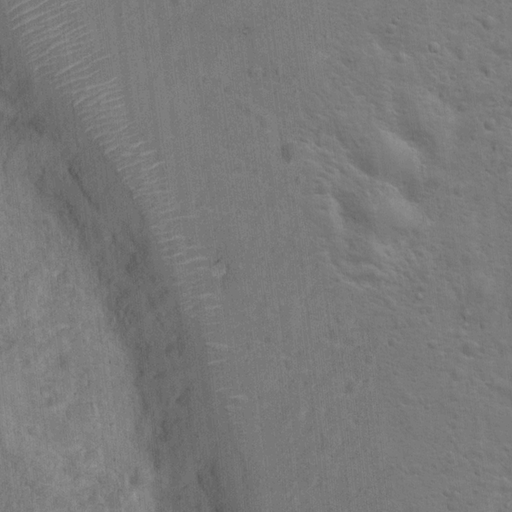
Classes present: Background